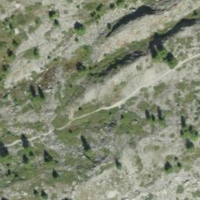
EUNIS habitat code: 48
Species observed at this site:
Parnassia palustris